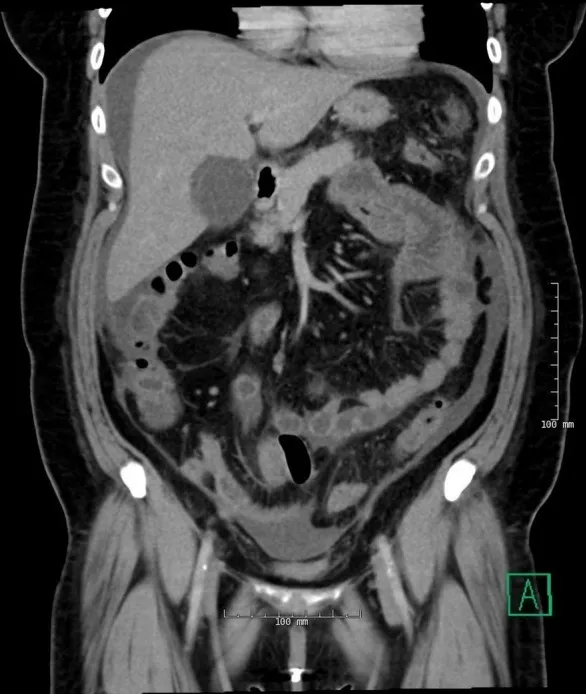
CT abdomen and pelvis coronal view demonstrating minimal ascites around liver.
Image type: radiology (ct)